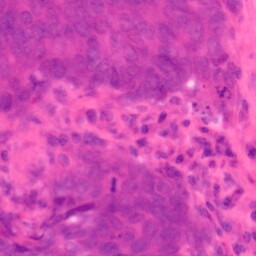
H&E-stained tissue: Colon